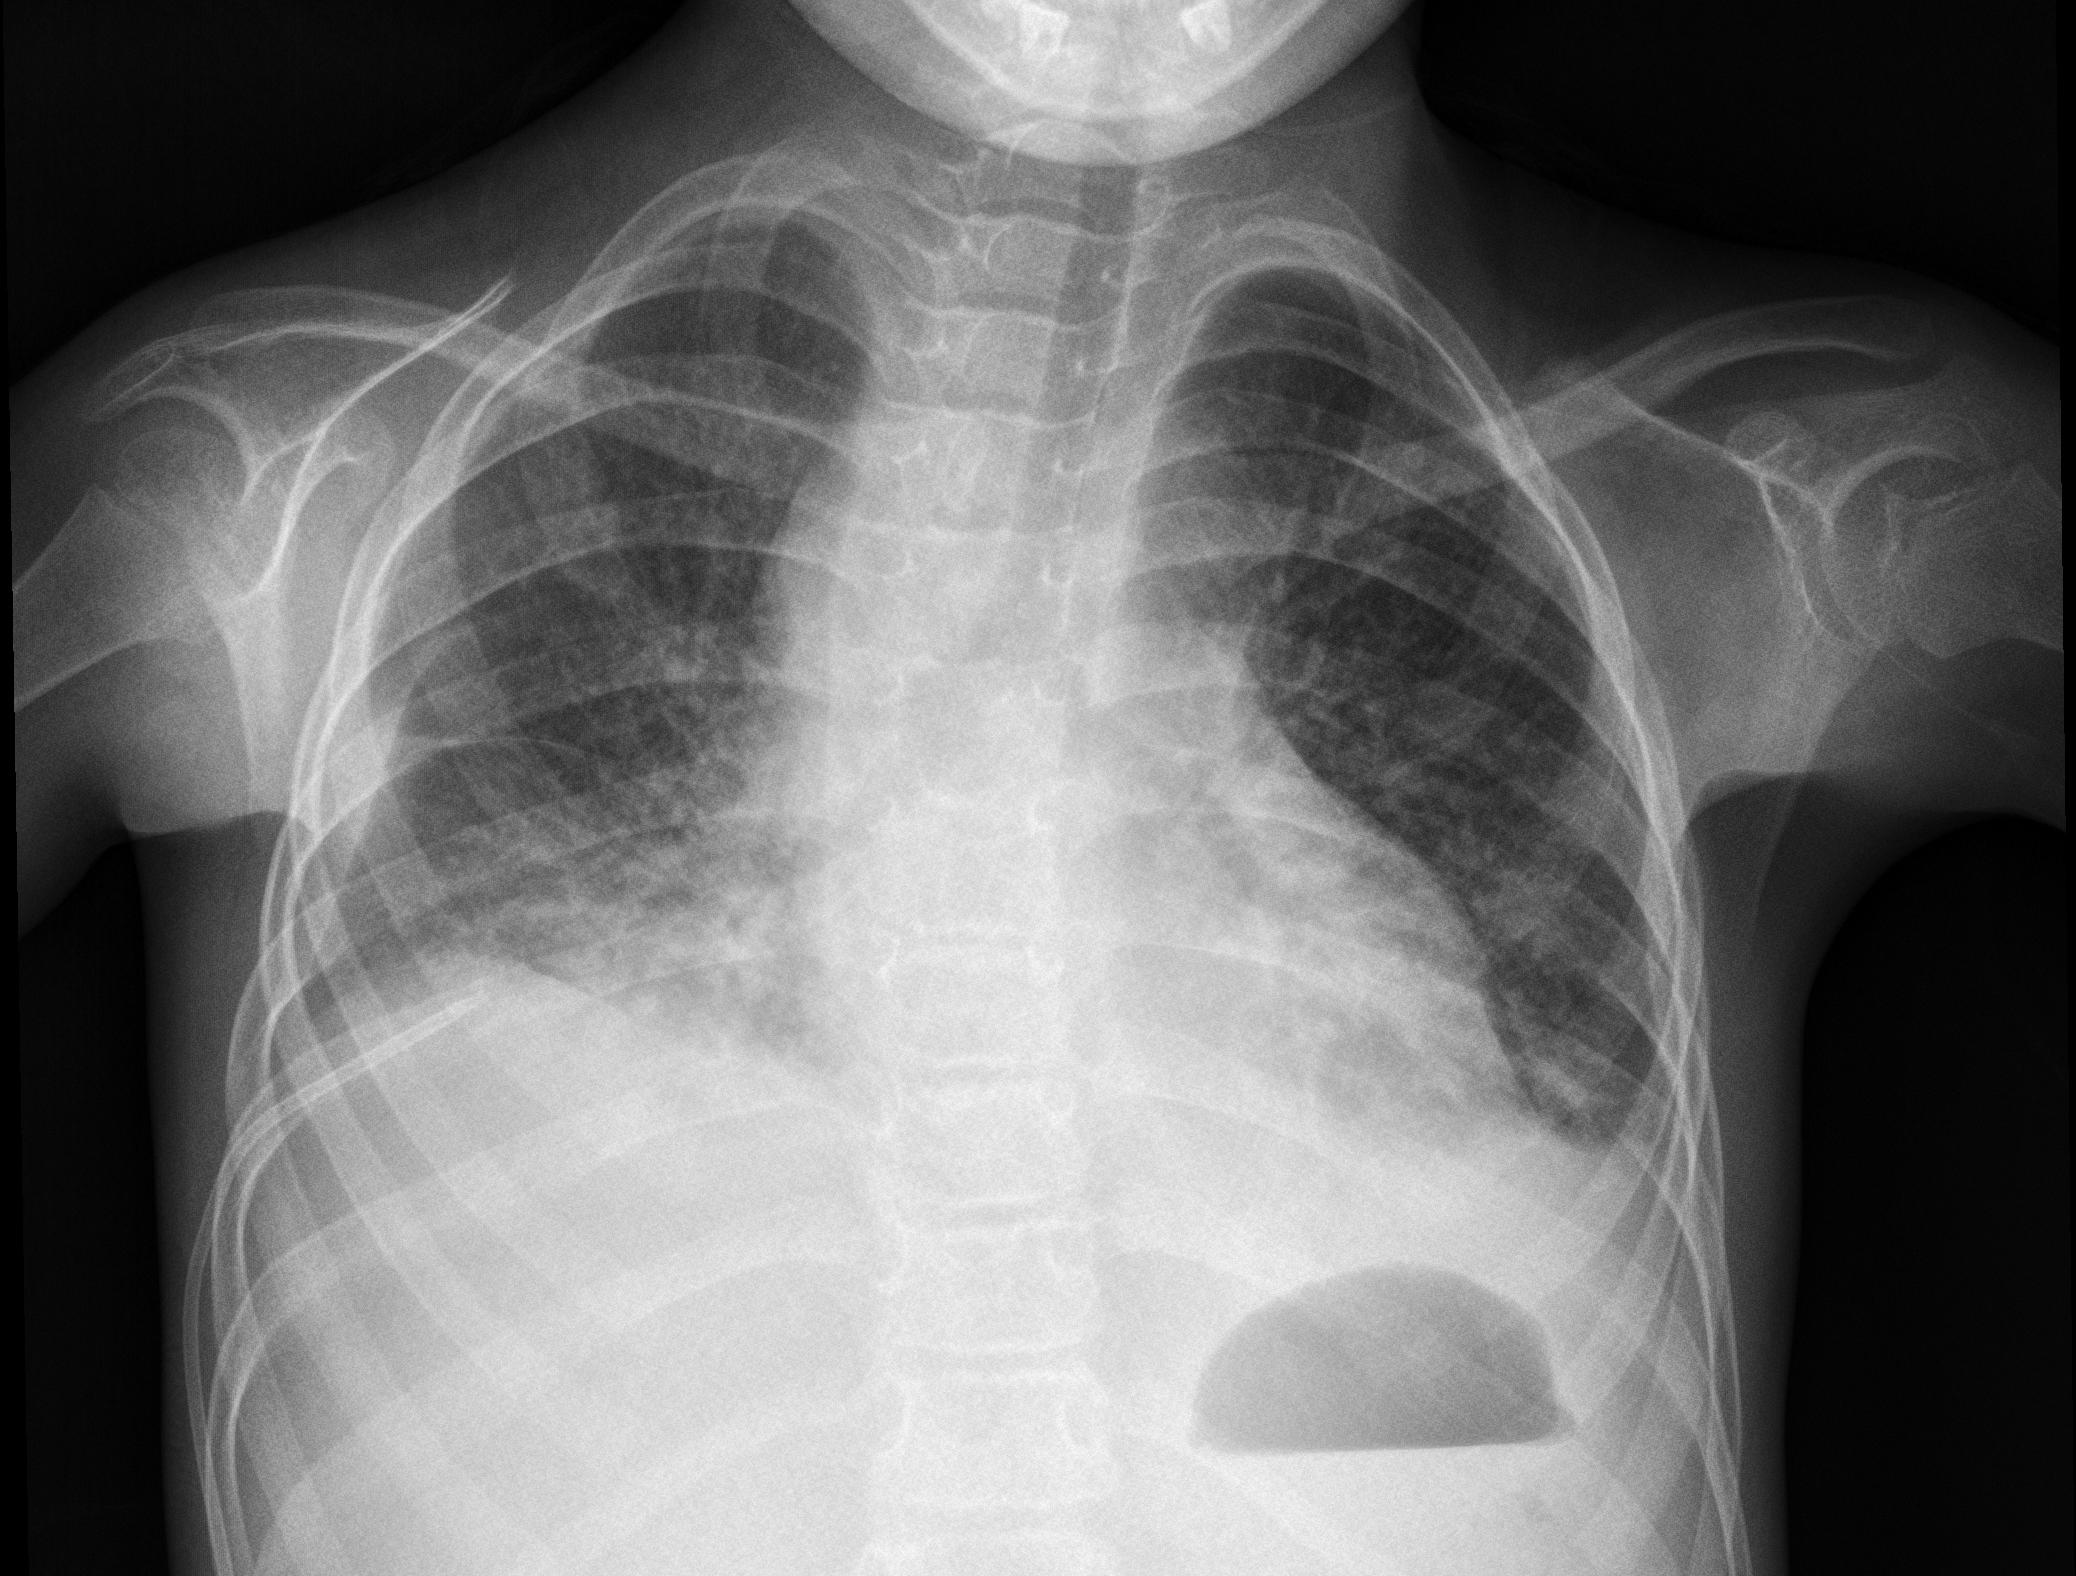
Diagnosis: PNEUMONIA